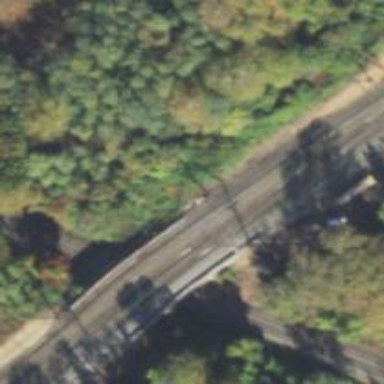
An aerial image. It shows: Bridge with electrified railway tracks featuring contact line.